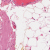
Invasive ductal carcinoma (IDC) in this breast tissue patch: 0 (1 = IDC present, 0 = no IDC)